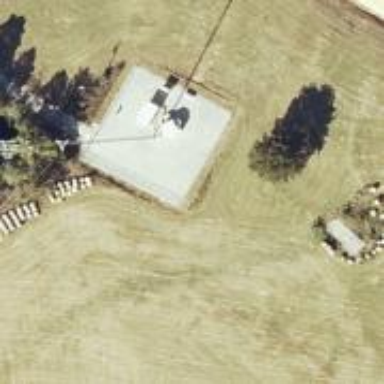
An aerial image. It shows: Mast tower used for communication.